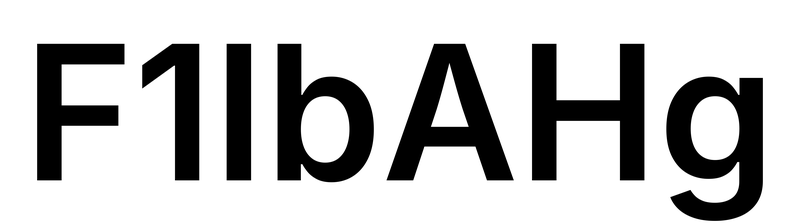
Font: Inter_SemiBold